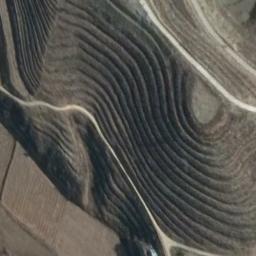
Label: terrace